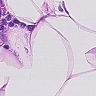
Metastatic tissue present: no